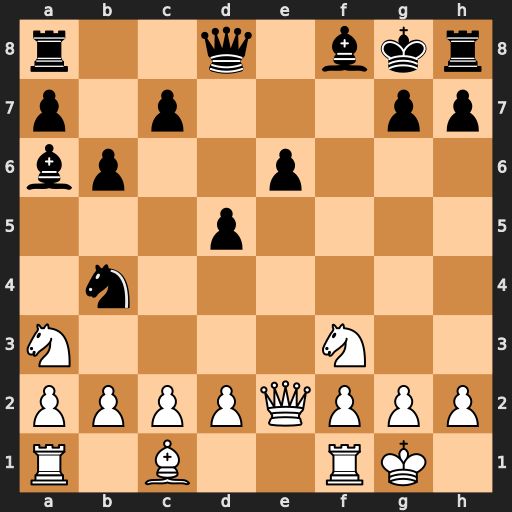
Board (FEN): r2q1bkr/p1p3pp/bp2p3/3p4/1n6/N4N2/PPPPQPPP/R1B2RK1
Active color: w
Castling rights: -
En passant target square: -
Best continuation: Qxe6#